Field crop: maize
Growth stage: 1
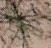
Species: salsola